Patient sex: F
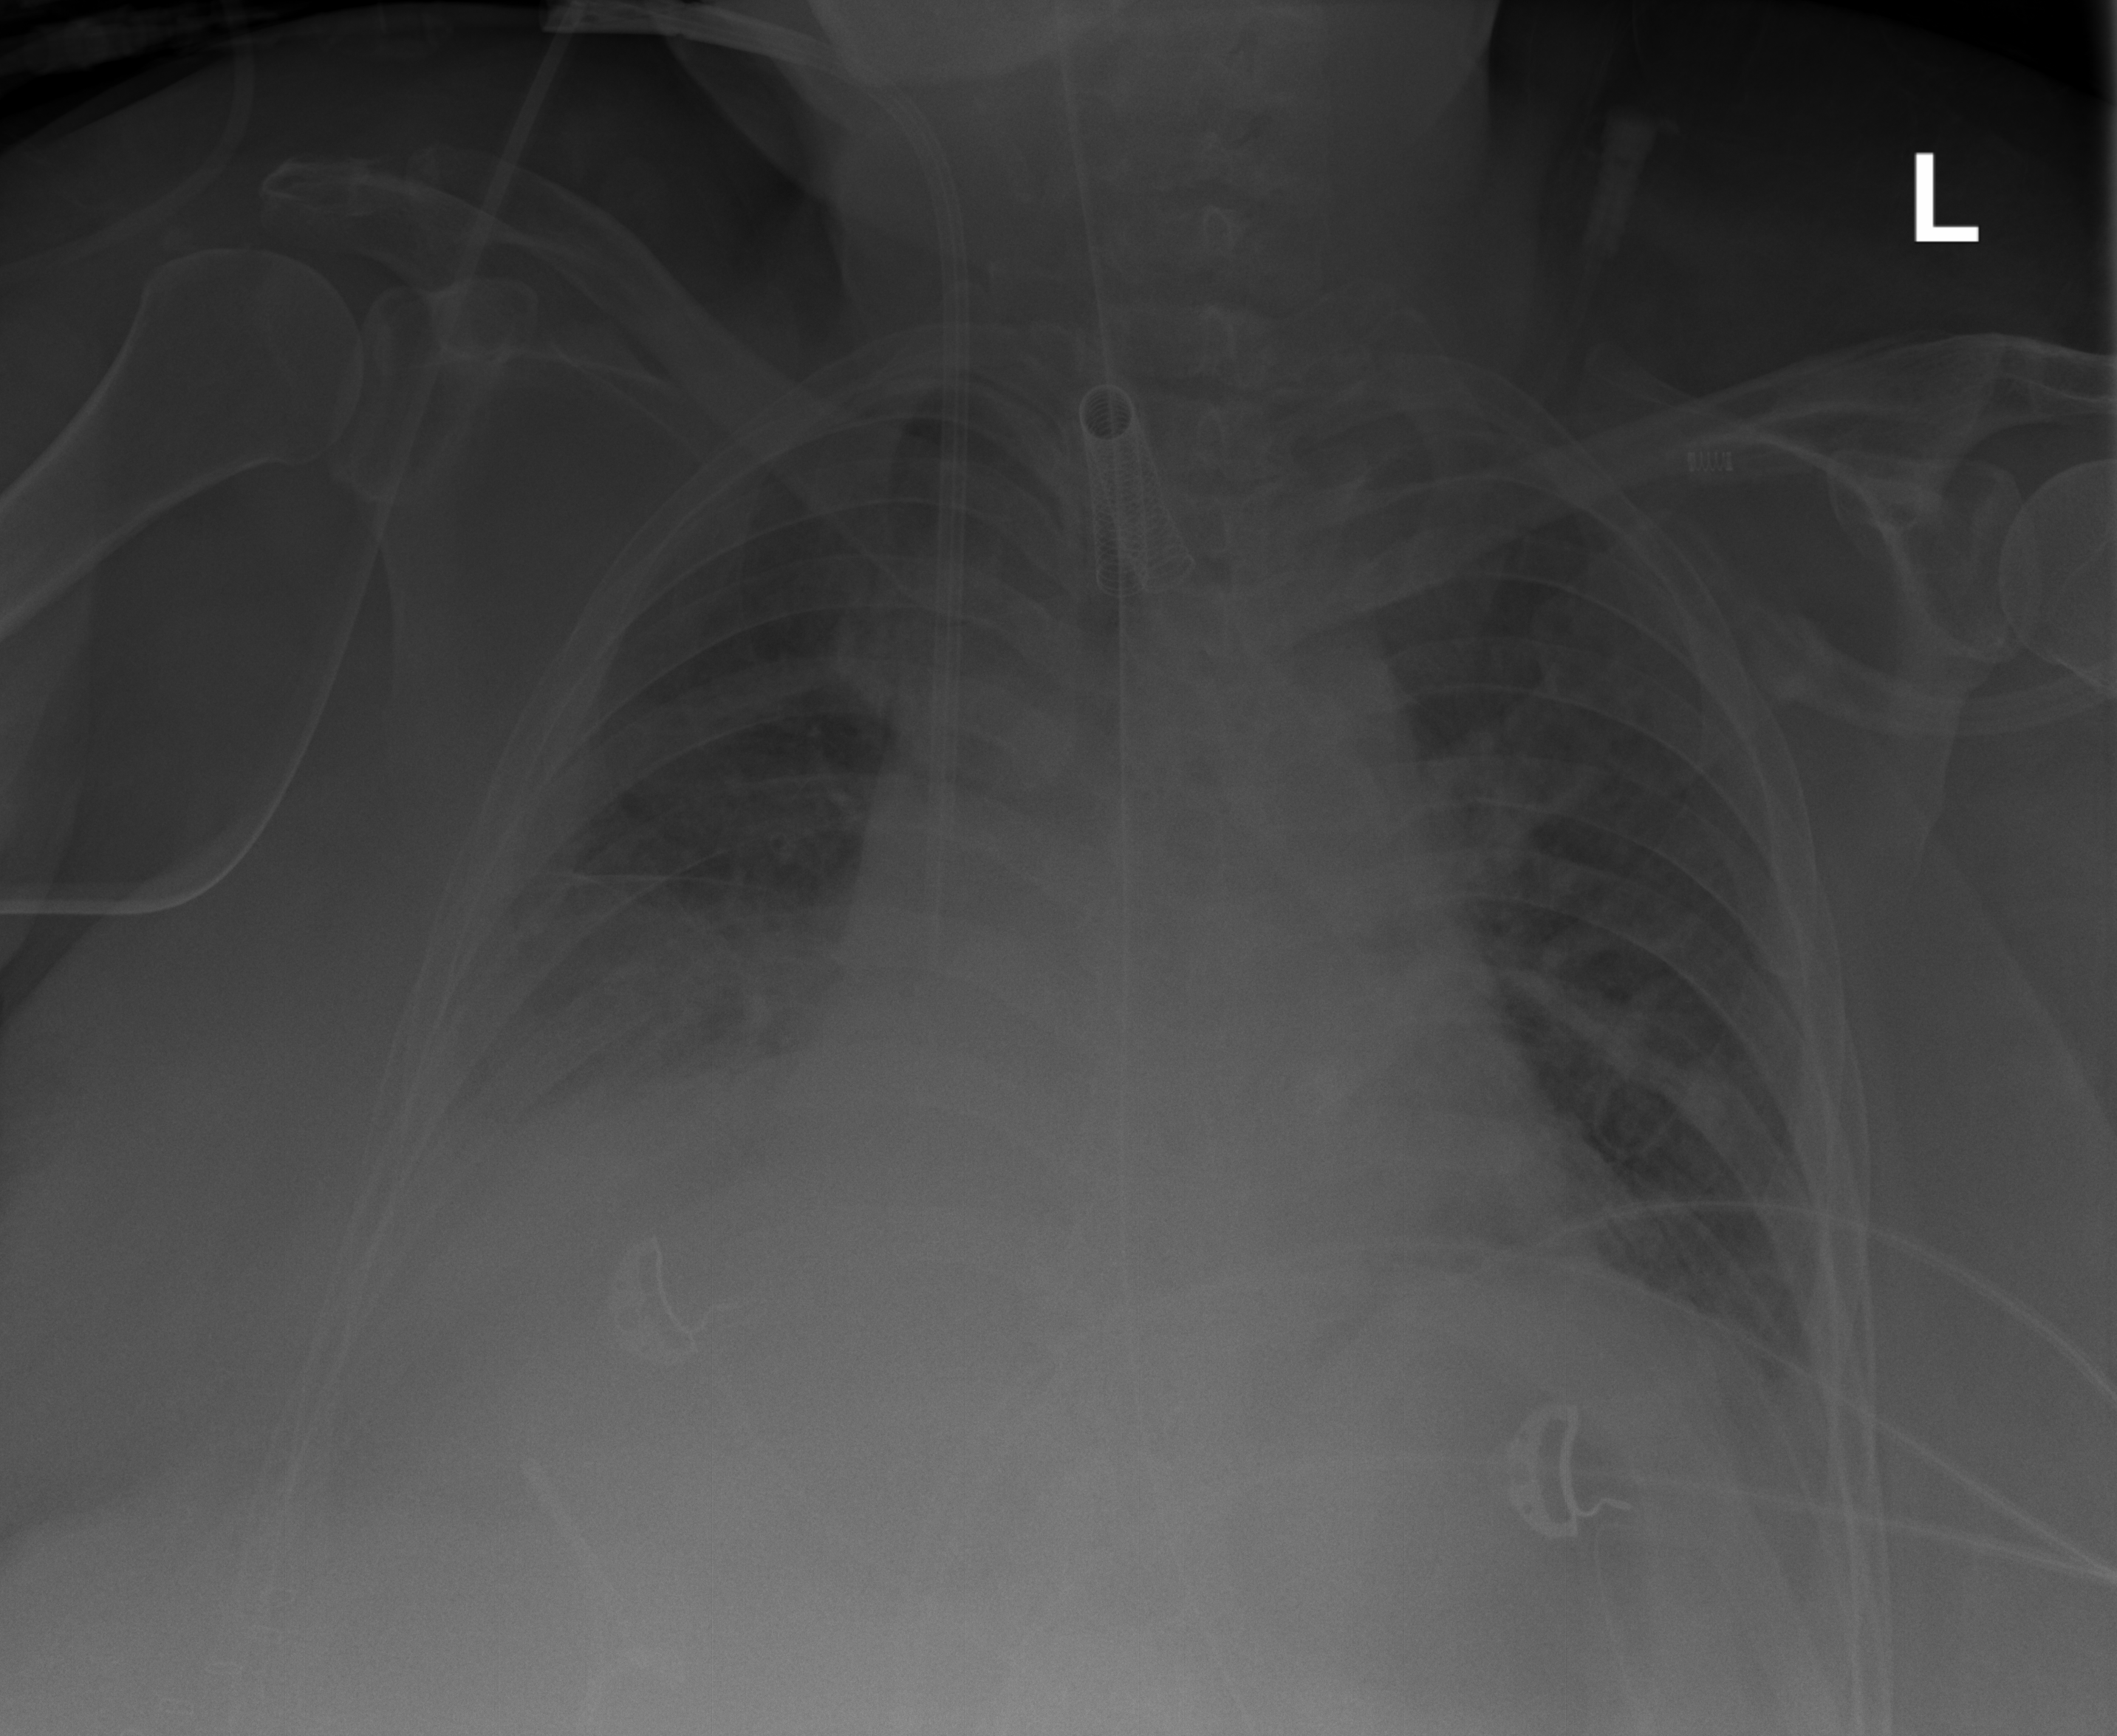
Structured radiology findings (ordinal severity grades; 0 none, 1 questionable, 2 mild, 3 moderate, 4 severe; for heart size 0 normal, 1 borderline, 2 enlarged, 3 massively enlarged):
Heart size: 1
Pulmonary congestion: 0
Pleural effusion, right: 3
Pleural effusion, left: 2
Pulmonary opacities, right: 3
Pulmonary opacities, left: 0
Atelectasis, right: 3
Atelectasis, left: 2